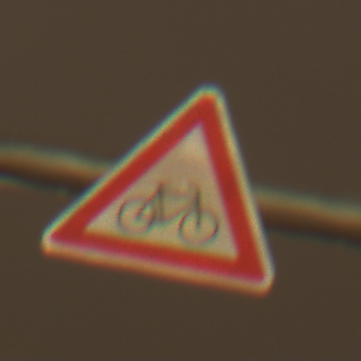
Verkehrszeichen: RadverkehrLinks
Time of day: Night
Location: Outdoor (Urban)
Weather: Overcast
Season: NotSpecified
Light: Artificial